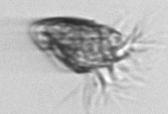
Label: Tontonia_appendiculariformis